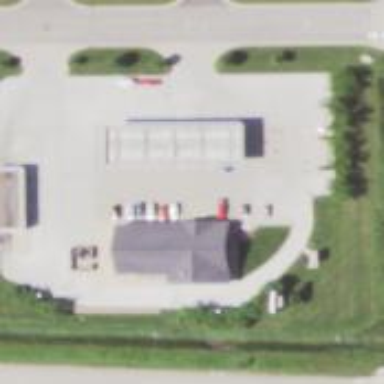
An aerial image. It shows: Convenience shop.